Question: I have csv file, i am reading data from it, i have join all which are randomly matching their rows like brands, customer and soon..,
Here i want to remove all duplicate from multi dimensional array which already in array
Here you can see how all duplicate values are appending to array:

Here is my php code
'''
$csv = array_map('str_getcsv', file('test.csv'));
//echo '<pre>';
//print_r($csv);
//exit;
$brand =[];
foreach ($csv as $key => $value) {
if(!(in_array($value[14], $brand))){
$brand[$value[21]]['brands'][]=$value[14];
$brand[$value[21]]['products'][]=$value[1];
}
}
echo '<pre>';
print_r($brand);
'''
Thanks and welcome for all suggestions
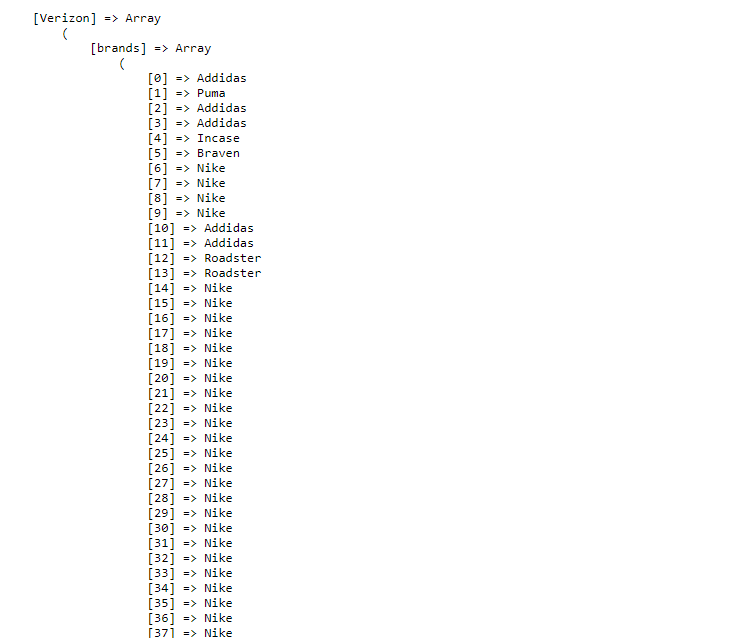
Answer: You need to modify where you are looking in the 'in_array'. You want to do this for both I'm sure, as well as check that it is set first:
'''
foreach ($csv as $key => $value) {
if(!isset($brand[$value[21]]['brands']) ||
!in_array($value[14], $brand[$value[21]]['brands'])){
$brand[$value[21]]['brands'][]=$value[14];
}
if(!isset($brand[$value[21]]['products']) ||
!in_array($value[14], $brand[$value[21]]['products'])){
$brand[$value[21]]['products'][]=$value[1];
}
}
'''